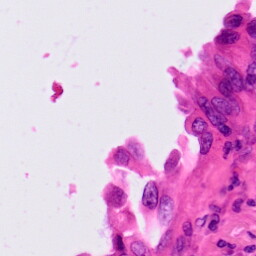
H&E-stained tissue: Lung